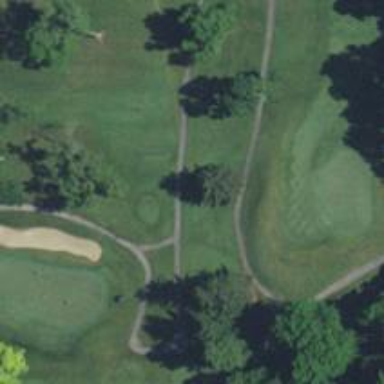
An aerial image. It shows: Path used for both walking and golf.